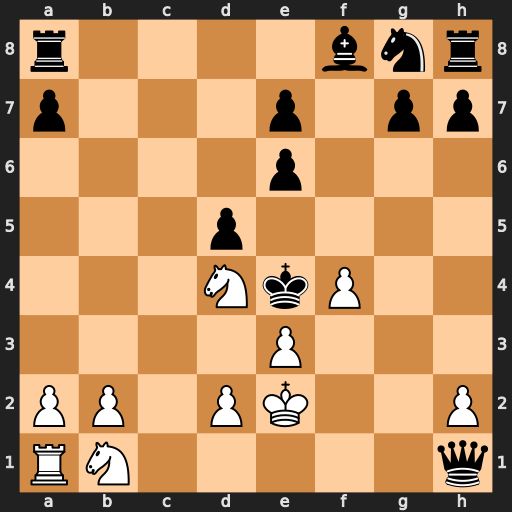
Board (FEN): r4bnr/p3p1pp/4p3/3p4/3NkP2/4P3/PP1PK2P/RN5q
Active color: w
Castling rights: -
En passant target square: -
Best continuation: Nc3#